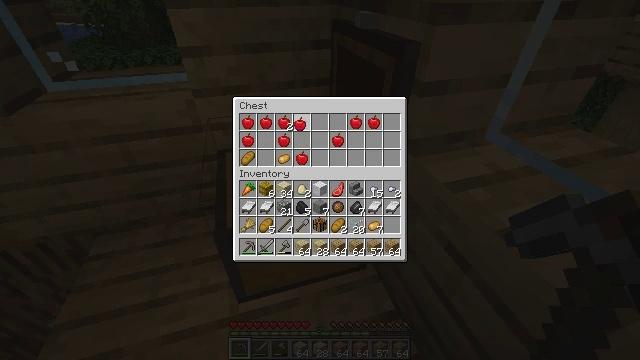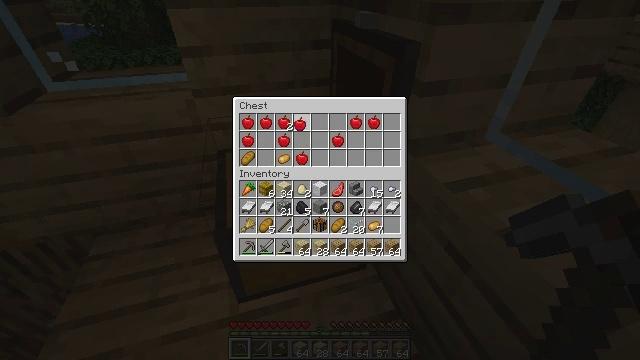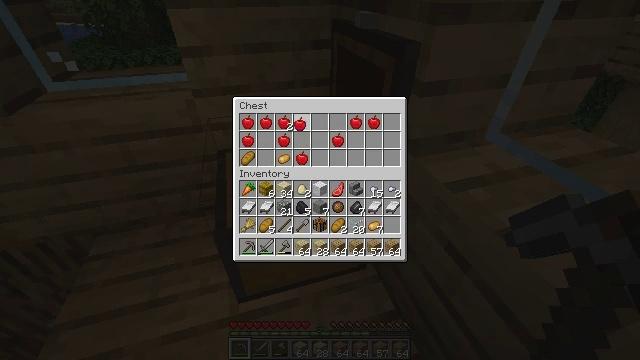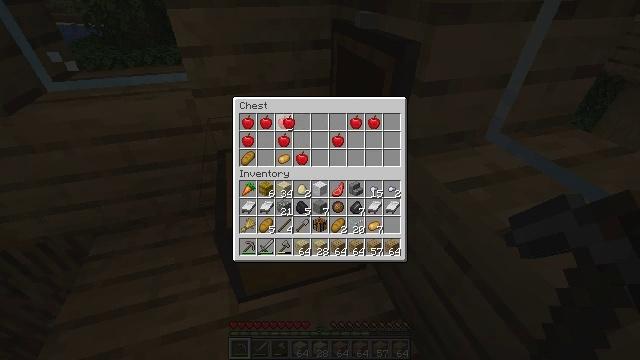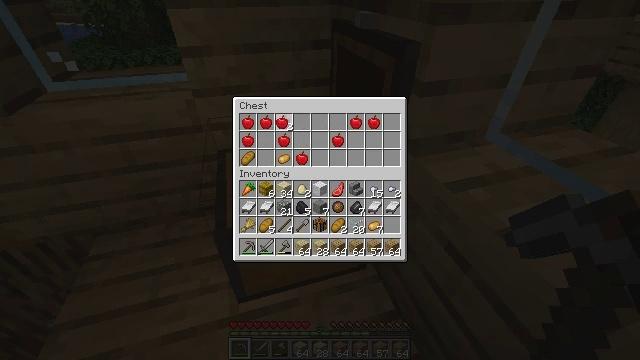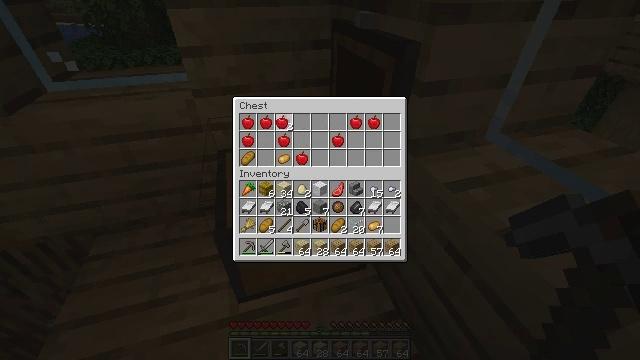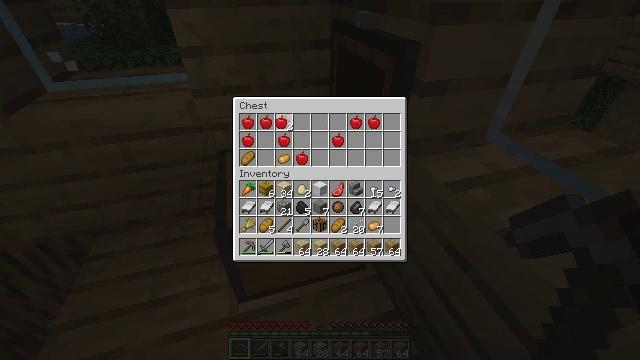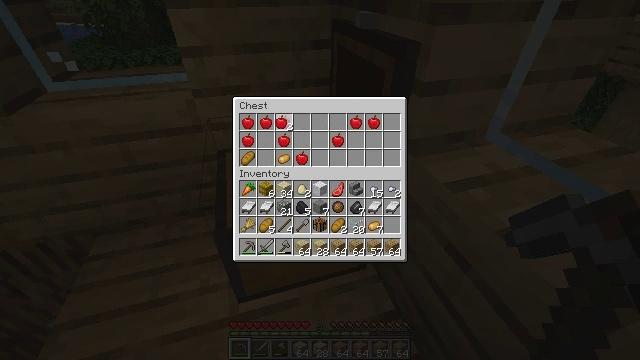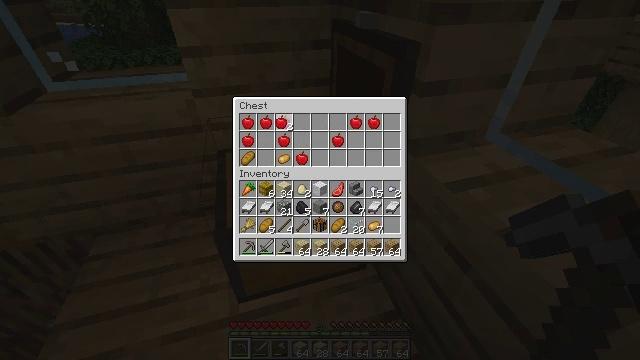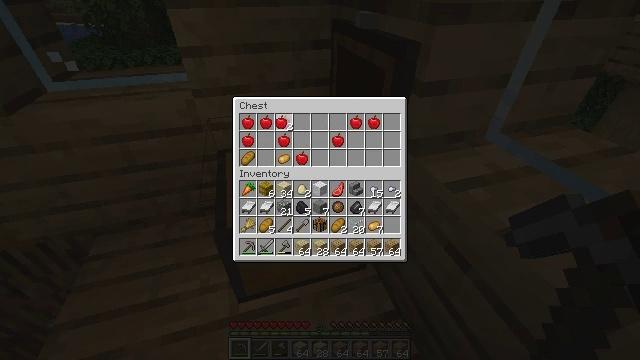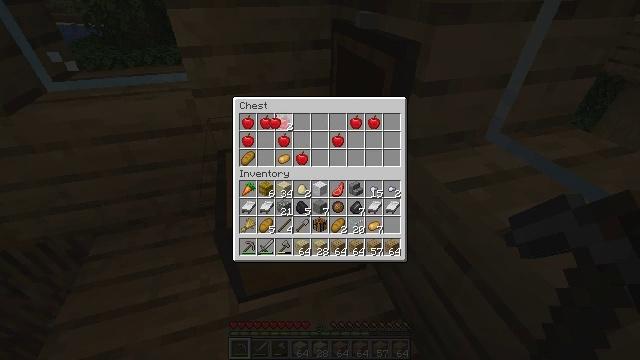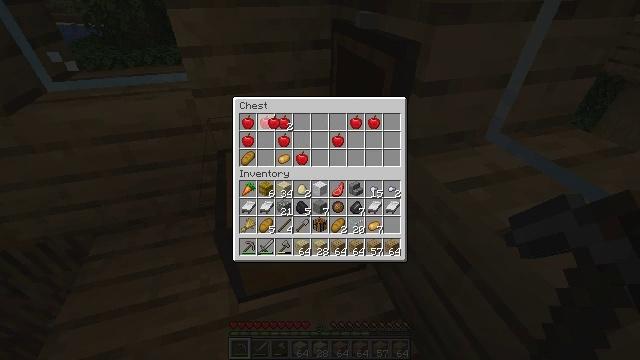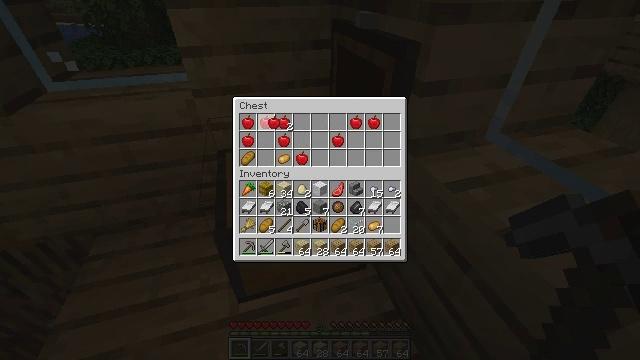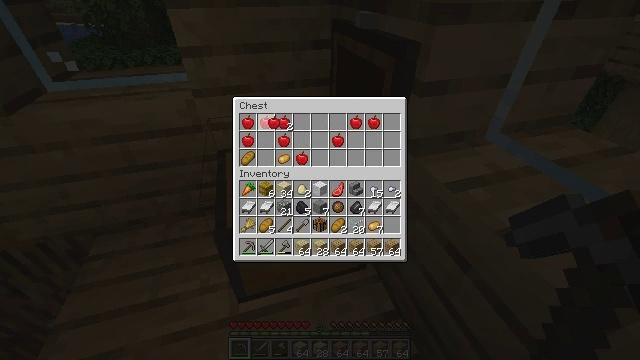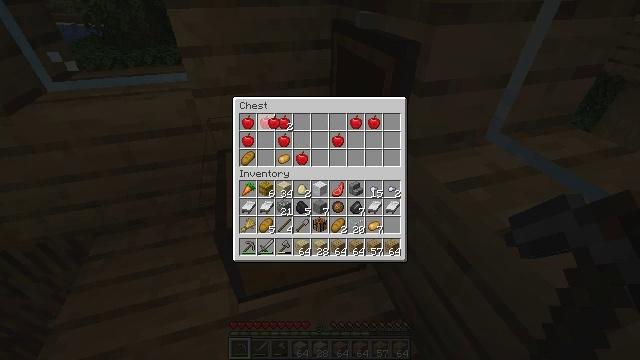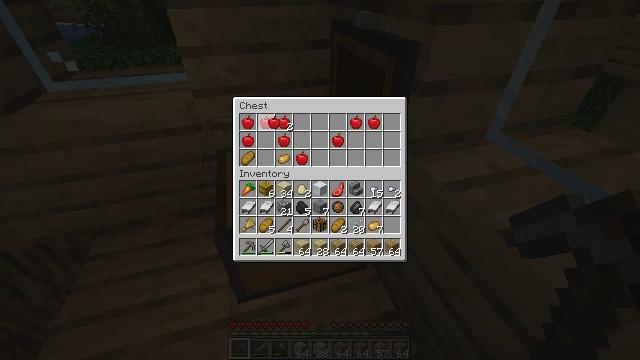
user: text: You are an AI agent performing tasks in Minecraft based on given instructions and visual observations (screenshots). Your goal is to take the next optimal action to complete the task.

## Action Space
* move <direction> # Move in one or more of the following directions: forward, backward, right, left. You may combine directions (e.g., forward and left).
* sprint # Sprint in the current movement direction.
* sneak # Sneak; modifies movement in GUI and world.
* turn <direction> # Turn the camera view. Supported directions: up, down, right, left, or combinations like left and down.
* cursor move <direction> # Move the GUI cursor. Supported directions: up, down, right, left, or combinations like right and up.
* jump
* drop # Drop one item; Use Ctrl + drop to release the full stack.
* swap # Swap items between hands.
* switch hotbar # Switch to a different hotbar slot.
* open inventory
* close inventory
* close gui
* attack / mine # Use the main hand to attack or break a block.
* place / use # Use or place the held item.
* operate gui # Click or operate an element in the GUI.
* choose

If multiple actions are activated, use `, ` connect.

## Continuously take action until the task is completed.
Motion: motion action
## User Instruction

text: Pick up the white bed by breaking it.
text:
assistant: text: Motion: operate gui
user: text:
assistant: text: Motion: operate gui
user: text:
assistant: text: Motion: cursor move left
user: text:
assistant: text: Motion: cursor move left
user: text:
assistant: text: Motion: no_op
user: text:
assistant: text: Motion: no_op
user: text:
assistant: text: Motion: no_op
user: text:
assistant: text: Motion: no_op
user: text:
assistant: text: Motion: no_op
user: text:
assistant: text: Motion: no_op
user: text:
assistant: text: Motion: no_op
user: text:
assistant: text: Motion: no_op
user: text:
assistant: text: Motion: no_op
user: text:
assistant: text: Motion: no_op
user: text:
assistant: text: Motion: no_op
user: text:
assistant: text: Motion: no_op
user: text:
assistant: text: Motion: no_op
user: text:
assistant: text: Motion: operate gui
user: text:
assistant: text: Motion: operate gui
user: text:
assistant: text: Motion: operate gui
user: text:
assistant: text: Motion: no_op
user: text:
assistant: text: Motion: no_op
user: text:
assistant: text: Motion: no_op
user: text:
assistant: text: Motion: no_op
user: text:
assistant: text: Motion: no_op
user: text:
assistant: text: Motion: no_op
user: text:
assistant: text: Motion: no_op
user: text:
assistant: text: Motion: operate gui
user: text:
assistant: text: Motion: operate gui
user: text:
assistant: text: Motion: operate gui